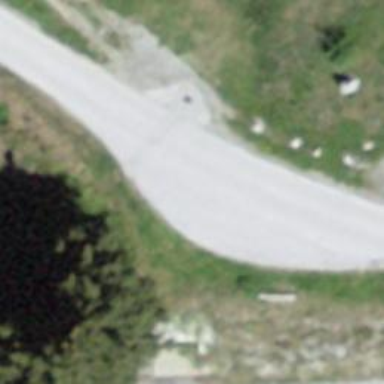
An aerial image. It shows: Passing place on the road.